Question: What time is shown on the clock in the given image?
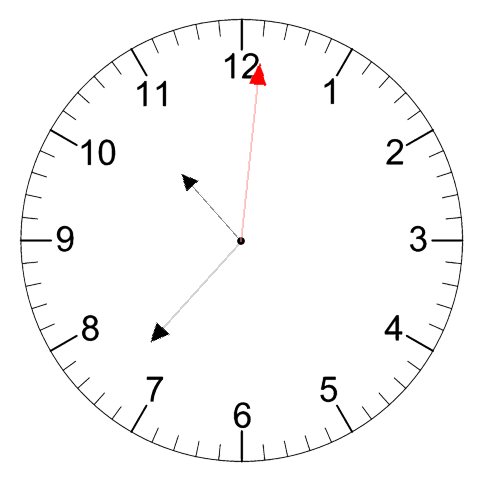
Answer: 10:37:01